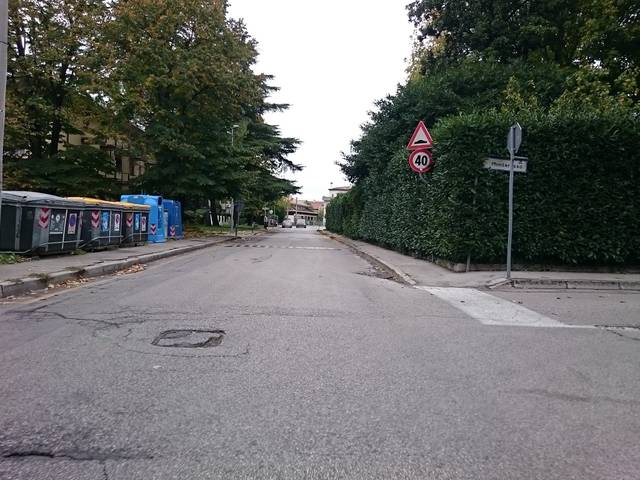
Region: Italy
Coordinates: 45.394, 11.832